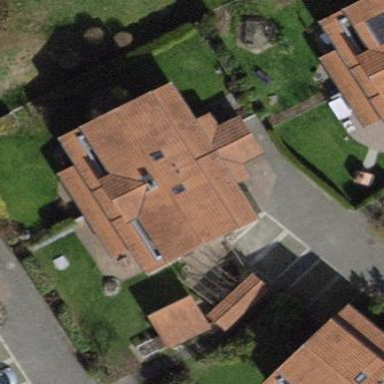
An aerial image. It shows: Terrace-style building with gabled roof.